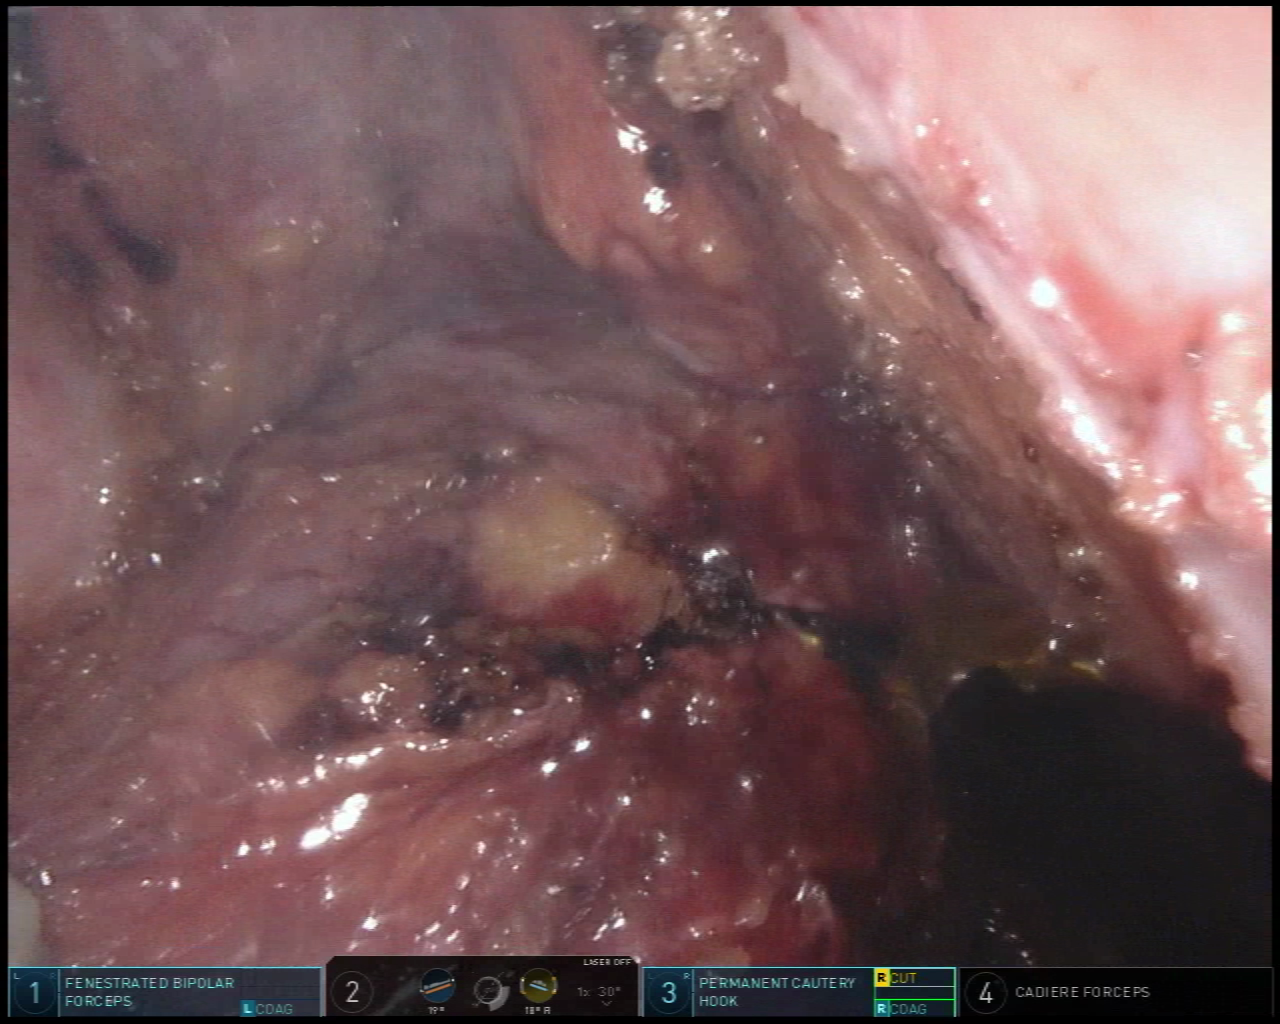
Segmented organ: vesicular_glands
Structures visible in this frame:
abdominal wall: no
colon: no
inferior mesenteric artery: no
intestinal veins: no
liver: no
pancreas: no
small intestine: no
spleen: no
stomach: no
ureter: no
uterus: no
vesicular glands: yes